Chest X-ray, PA view. Patient: 39 years old, sex M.
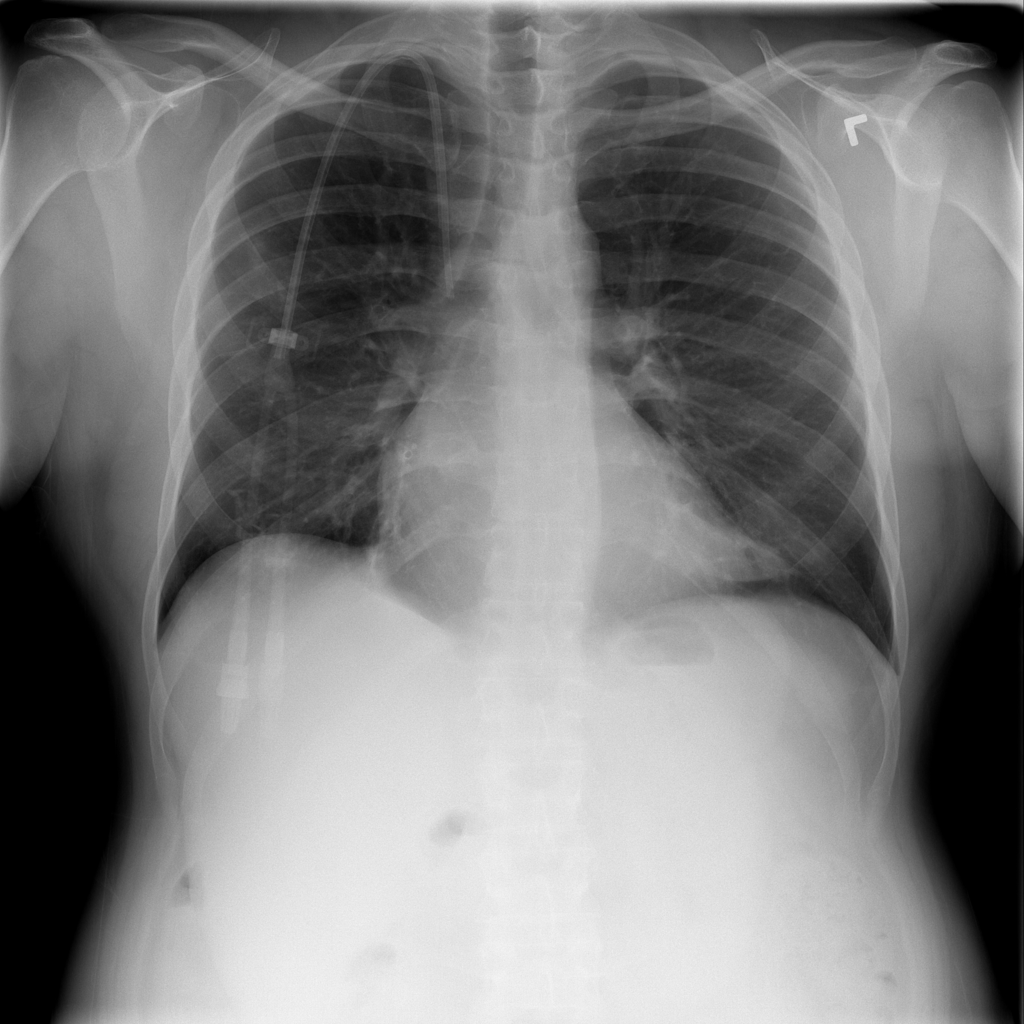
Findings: Atelectasis